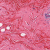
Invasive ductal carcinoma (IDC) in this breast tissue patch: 0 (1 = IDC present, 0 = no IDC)